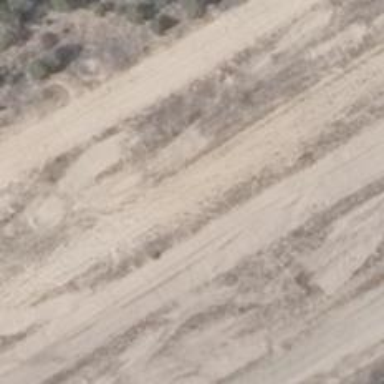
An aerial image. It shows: Sandy path with tracktype of grade4.